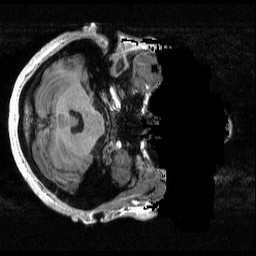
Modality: T1w
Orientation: axial
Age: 21
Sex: male
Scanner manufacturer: siemens
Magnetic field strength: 3 T
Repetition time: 2.3 s
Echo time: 0.00298 s